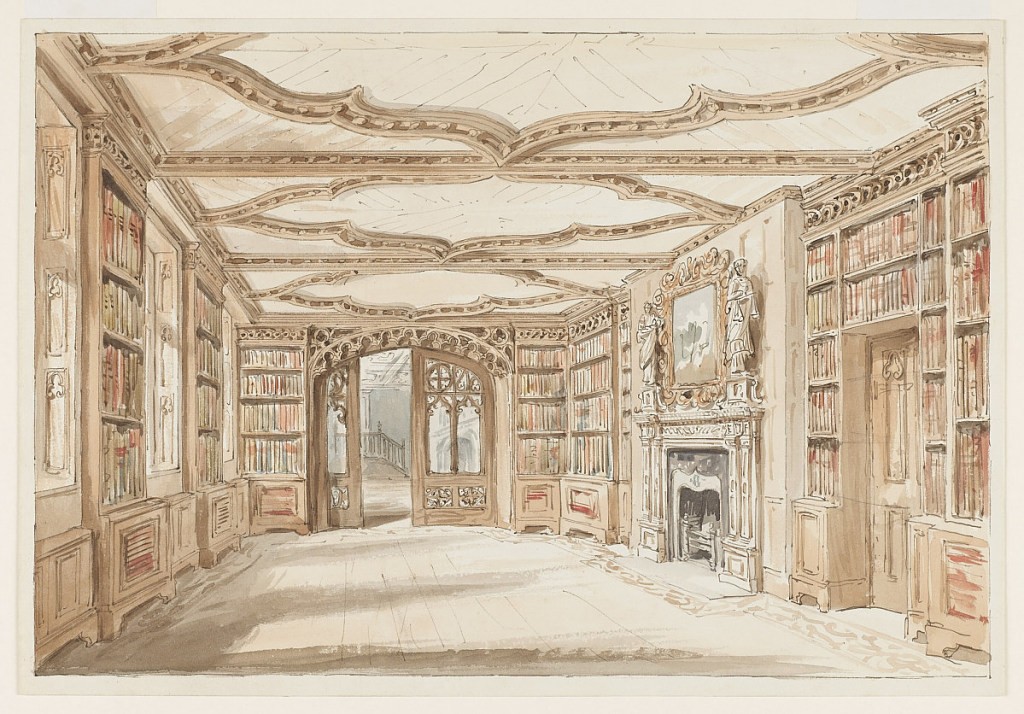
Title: A Library in Gothic Style
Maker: Charles James Richardson, British, 1806 – 1871
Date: ca. 1860
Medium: Pen and brown ink, brush and watercolor, graphite on white wove paper
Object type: Drawing
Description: This library interior is a prime example of Gothic Revival vocabulary. The room is dominated by the ceiling decoration of intertwining arches. French doors are designed with pointed arches, a cross and an overdoor molding of broken arches. A chimney and mirror, flanked by large sculptures on plinths, are at right center. The bookcases terminate in an egg and dart molding.